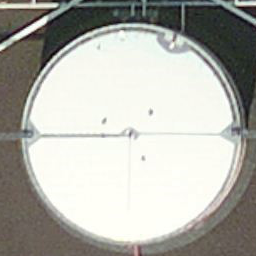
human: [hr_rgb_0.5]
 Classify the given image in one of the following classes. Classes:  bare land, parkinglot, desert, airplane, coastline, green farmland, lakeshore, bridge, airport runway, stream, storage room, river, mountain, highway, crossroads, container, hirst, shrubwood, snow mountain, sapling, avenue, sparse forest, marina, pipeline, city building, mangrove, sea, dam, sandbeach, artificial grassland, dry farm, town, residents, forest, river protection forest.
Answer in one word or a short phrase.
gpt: storage room